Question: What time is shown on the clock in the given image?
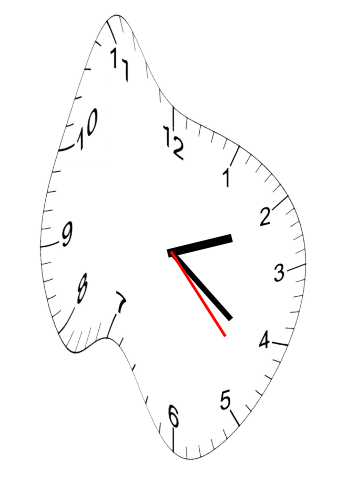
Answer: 02:21:23